Тяжелая цепочка, состоящая из большого числа одинаковых гладких звеньев, свободно подвешена за концы (см. рисунок).  Масса всей цепочки $m=0.2~кг$.
Определите силы натяжения в нижней точке цепочки, а также в точке $A$, лежащей на половине глубины «провиса» цепочки.
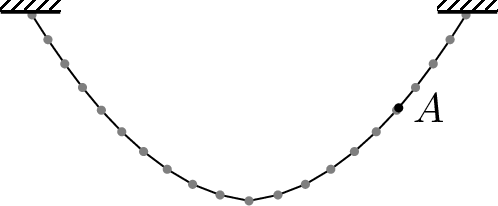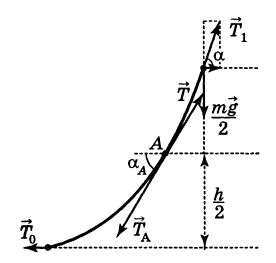
Решение: По условию цепочка гибкая. Это означает, что сила натяжения в каждой точке направлена по касательной. Рассмотрим правую половину цепочки, которая представлена на рисунке.  Горизонтальная составляющая силы натяжения везде одинакова. Она равна по модулю силе натяжения в нижней части цепочки. Поэтому $T_{0}=T_{1} \cos \alpha$, или $T_{1} \sin \alpha=\frac{1}{2} m g$, откуда $T_{1}=\frac{m g}{2 \sin \alpha}$. Определяя $\sin \alpha$ из рисунка, получим $T_{1}=\frac{m g}{2 \sin \alpha} \approx 1.05~Н$; $T_{0}=\frac{m g}{2} \operatorname{ctg} \alpha \approx 0.3~Н$. Аналогично найдем силу $T_{A}$ : $$ T_{А} \cdot \cos \alpha_{A}=T_{1} \cos \alpha \Rightarrow T_{A}=\frac{m g}{2} \operatorname{ctg} \alpha \frac{1}{\cos \alpha_{A}} \approx 0.65~Н. $$
Ответ: $$ T_{1}=\frac{m g}{2 \sin \alpha} \approx 1.05~Н; $$ $$ T_{0}=\frac{m g}{2} \operatorname{ctg} \alpha \approx 0.3~Н; $$ $$ T_{A}=\frac{m g}{2} \operatorname{ctg} \alpha \frac{1}{\cos \alpha_{A}} \approx 0.65~Н. $$
Темы:
T, Механика, Цепи, Статика, Всероссийские